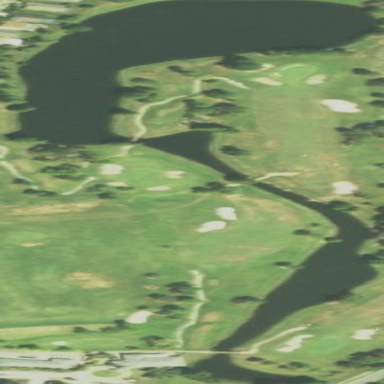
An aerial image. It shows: Picturesque scene of golf course with lateral water hazard.